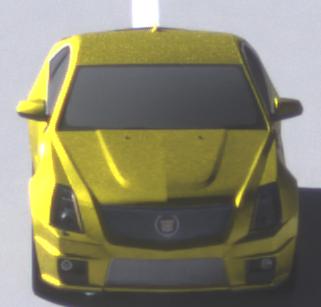
Make: Cadillac
Model: CTS-V
Detailed model: CTS-V (II) Limousine
Model produced from: 2008/11
Model produced until: 2010/12
Doors: 4
Color: yellow
Road condition: dry road
Daytime: morning or afternoon
Contrast: high contrast